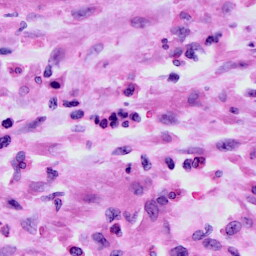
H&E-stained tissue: Cervix